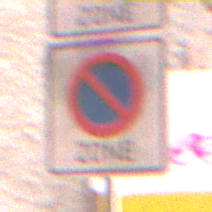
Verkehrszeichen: BeginnEingeschraenktesHalteverbotZone
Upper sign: BeginnZone20
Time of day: MorningAfternoon
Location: Outdoor (Urban)
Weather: Clear
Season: NotSpecified
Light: Natural